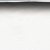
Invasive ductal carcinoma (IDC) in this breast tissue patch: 0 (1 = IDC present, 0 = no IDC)